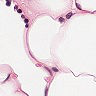
Metastatic tissue present: no